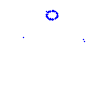
Particle: kaon